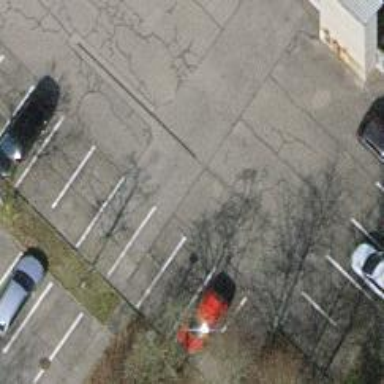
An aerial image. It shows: Parking aisle designated as service road.